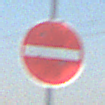
Verkehrszeichen: VerbotDerEinfahrt
Umgebung: Outdoor, Special
Tageszeit: MorningAfternoon
Wetter: Clear
Licht: Natural
Jahreszeit: NotSpecified
Kontrast: HighContrast